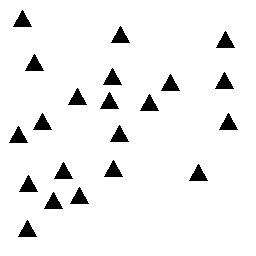
Squares: 0
Triangles: 21
Stars: 0
Total shapes: 21